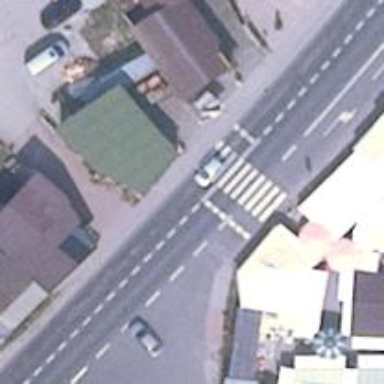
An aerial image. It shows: Uncontrolled road crossing.